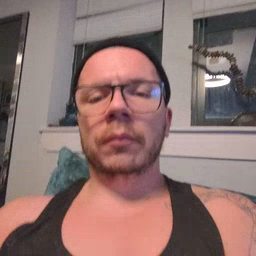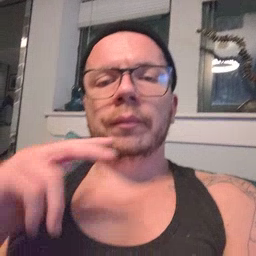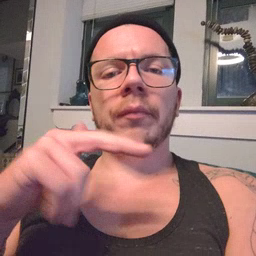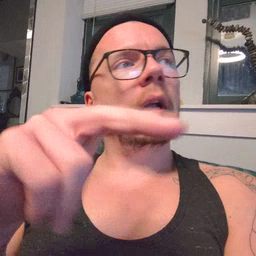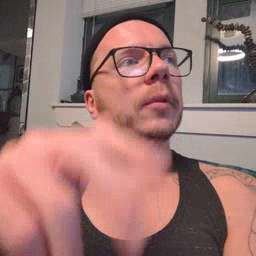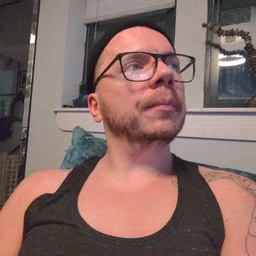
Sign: helicopter